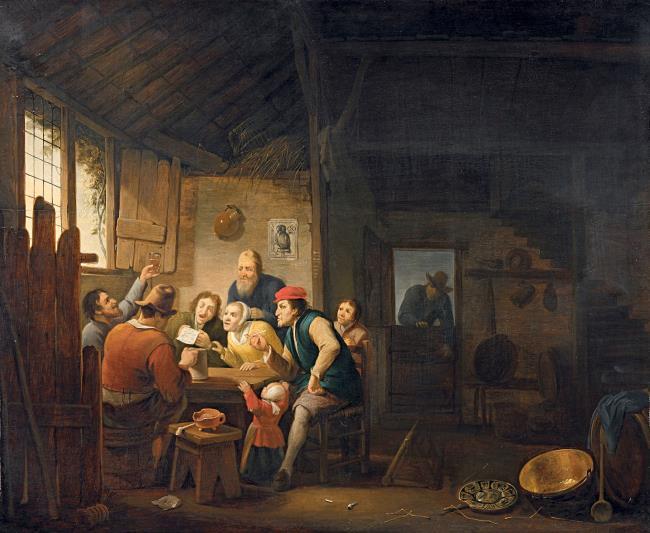
Title: Peasant company singing in an interior
Artist: Pieter Nijs
Earliest date: 1651
Latest date: 1651
Genre: painting
Iconography: Tobacco
Keywords: genre, interior view, company of peasants, toasting gesture, singing, drinking, smoking (activity), sheet music, pipe, tankard, fire pot, table, chair, room divider, window, hatch, attic, straw, kettle, dish (vessel for food), spoon, print (depicted), porcelain (visual work)